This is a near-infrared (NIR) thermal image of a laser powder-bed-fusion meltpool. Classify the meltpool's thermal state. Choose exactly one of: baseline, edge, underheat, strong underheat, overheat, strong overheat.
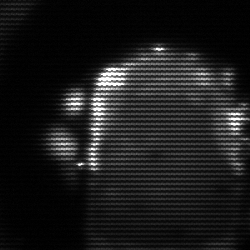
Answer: baseline